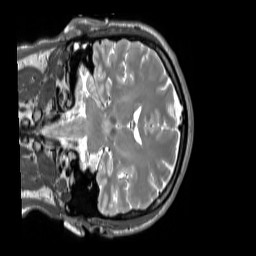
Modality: T2w
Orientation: coronal
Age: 40
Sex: male
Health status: ill
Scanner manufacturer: siemens
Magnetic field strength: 3 T
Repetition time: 2.8 s
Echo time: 0.326 s